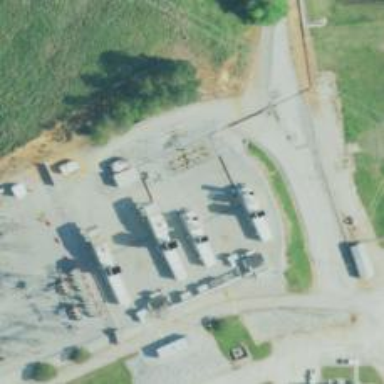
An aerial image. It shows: Gas turbine generator powered by gas.